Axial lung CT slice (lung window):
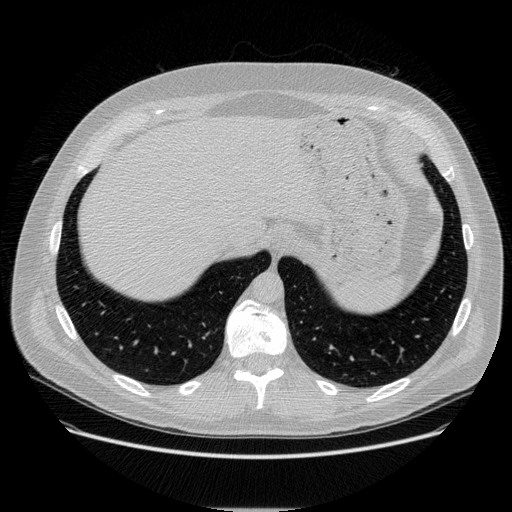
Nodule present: no